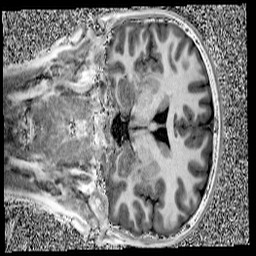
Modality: UNIT1
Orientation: coronal
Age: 11
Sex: male
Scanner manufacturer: siemens
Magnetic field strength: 3 T
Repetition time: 4 s
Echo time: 0.00303 s